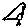
Label: bird